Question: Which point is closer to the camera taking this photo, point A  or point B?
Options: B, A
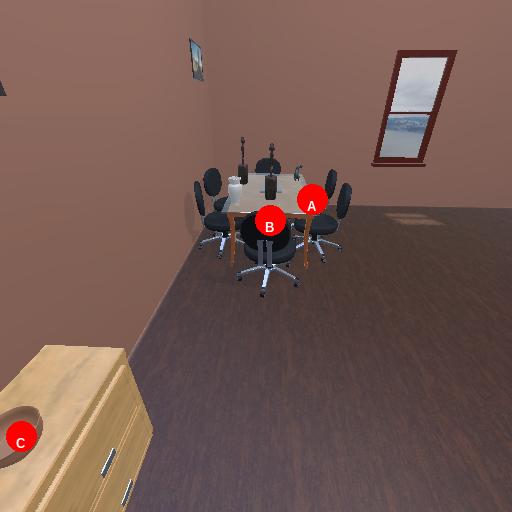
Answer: B